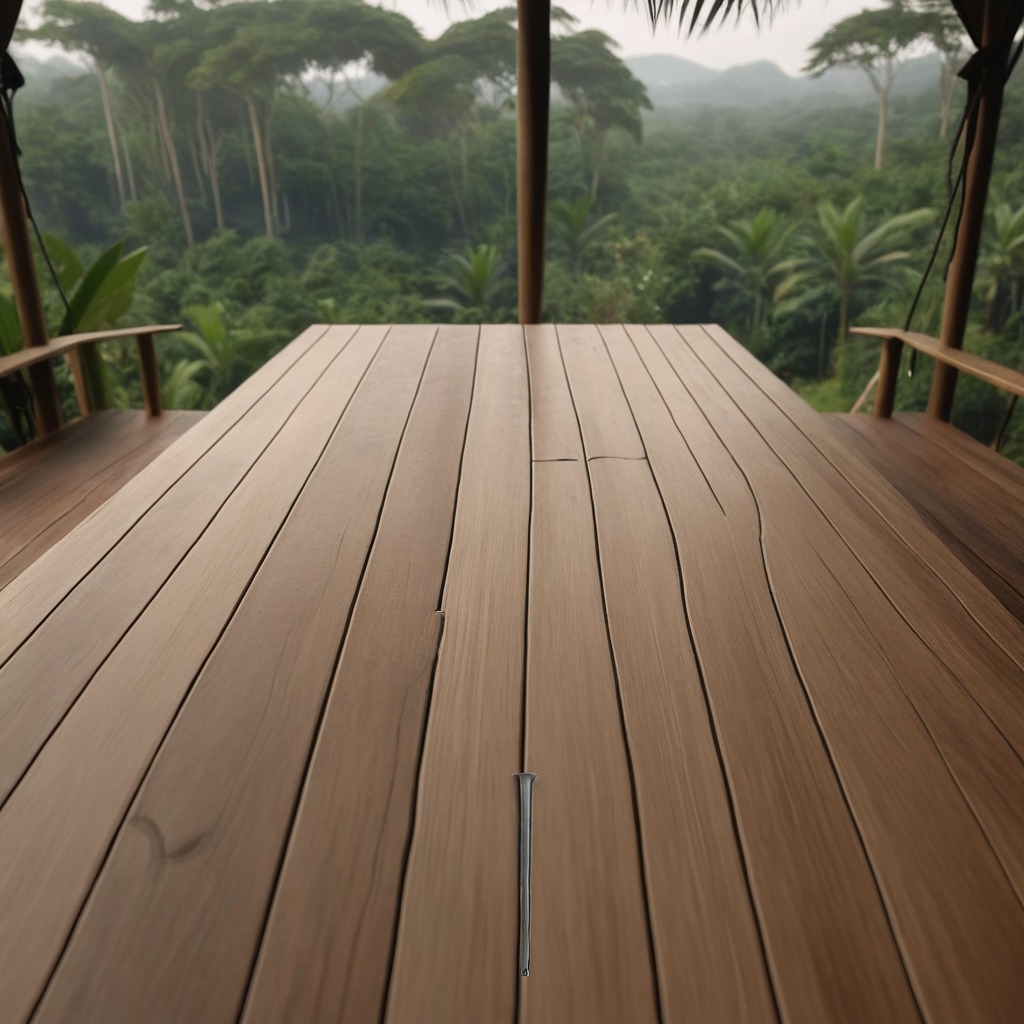
An iron nail is lying on a wooden table inside a jungle field workshop tent humid ambient light worn but